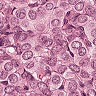
Metastatic tissue present: yes